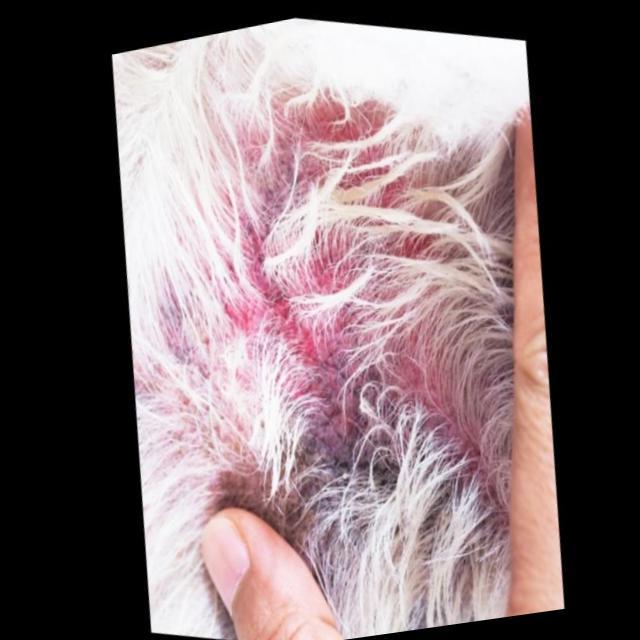
Canine ringworm (Dermatophytosis) — fungal infection caused by Microsporum or Trichophyton. Presents with circular alopecia, scaling, crusting, and broken hairs.